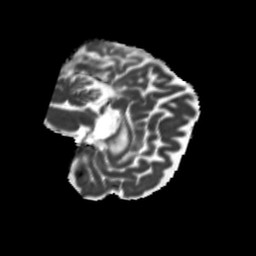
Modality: MD
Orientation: sagittal
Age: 56
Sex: female
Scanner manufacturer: siemens
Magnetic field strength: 3 T
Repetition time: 5.25 s
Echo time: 0.08 s